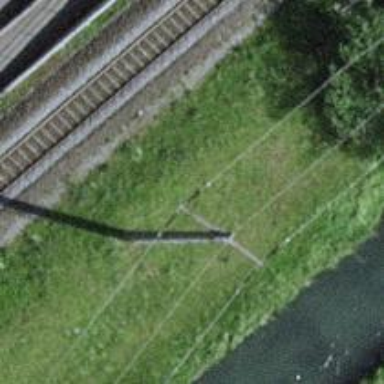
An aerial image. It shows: Concrete power pole.